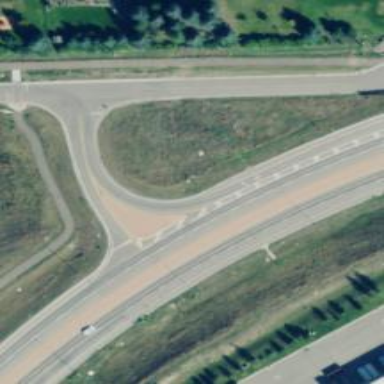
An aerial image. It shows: Trunk highway with expressway features.